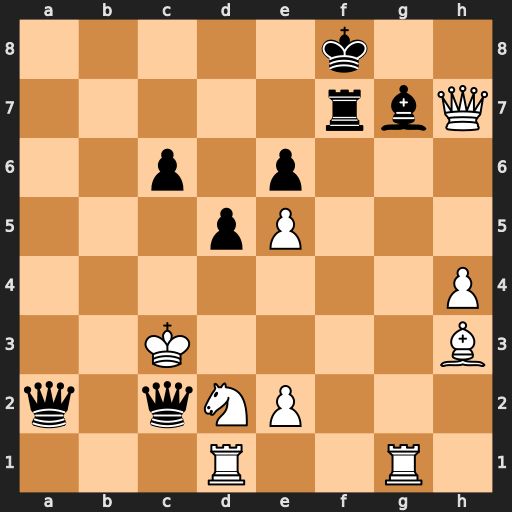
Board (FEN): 5k2/5rbQ/2p1p3/3pP3/7P/2K4B/q1qNP3/3R2R1
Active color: w
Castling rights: -
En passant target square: -
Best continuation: Qxc2 Bxe5+ Kd3 Qa6+ Nc4 Rf4 Kd2 Qxc4 Qxc4